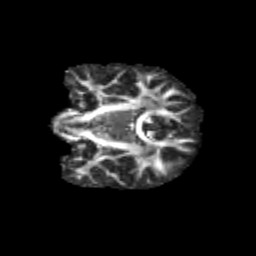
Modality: FA
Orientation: coronal
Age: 13
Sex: male
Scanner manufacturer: siemens
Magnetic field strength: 3 T
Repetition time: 3.8 s
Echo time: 0.07 s